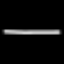
Label: line